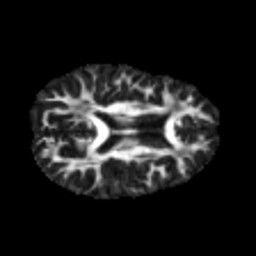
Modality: FA
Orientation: axial
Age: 47
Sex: male
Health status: healthy
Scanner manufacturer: philips
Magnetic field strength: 3 T
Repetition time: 10.019 s
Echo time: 0.07044 s